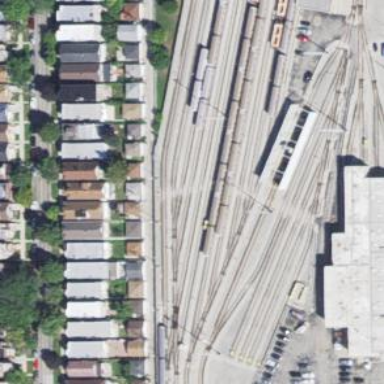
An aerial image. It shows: Electrified rail service yard.